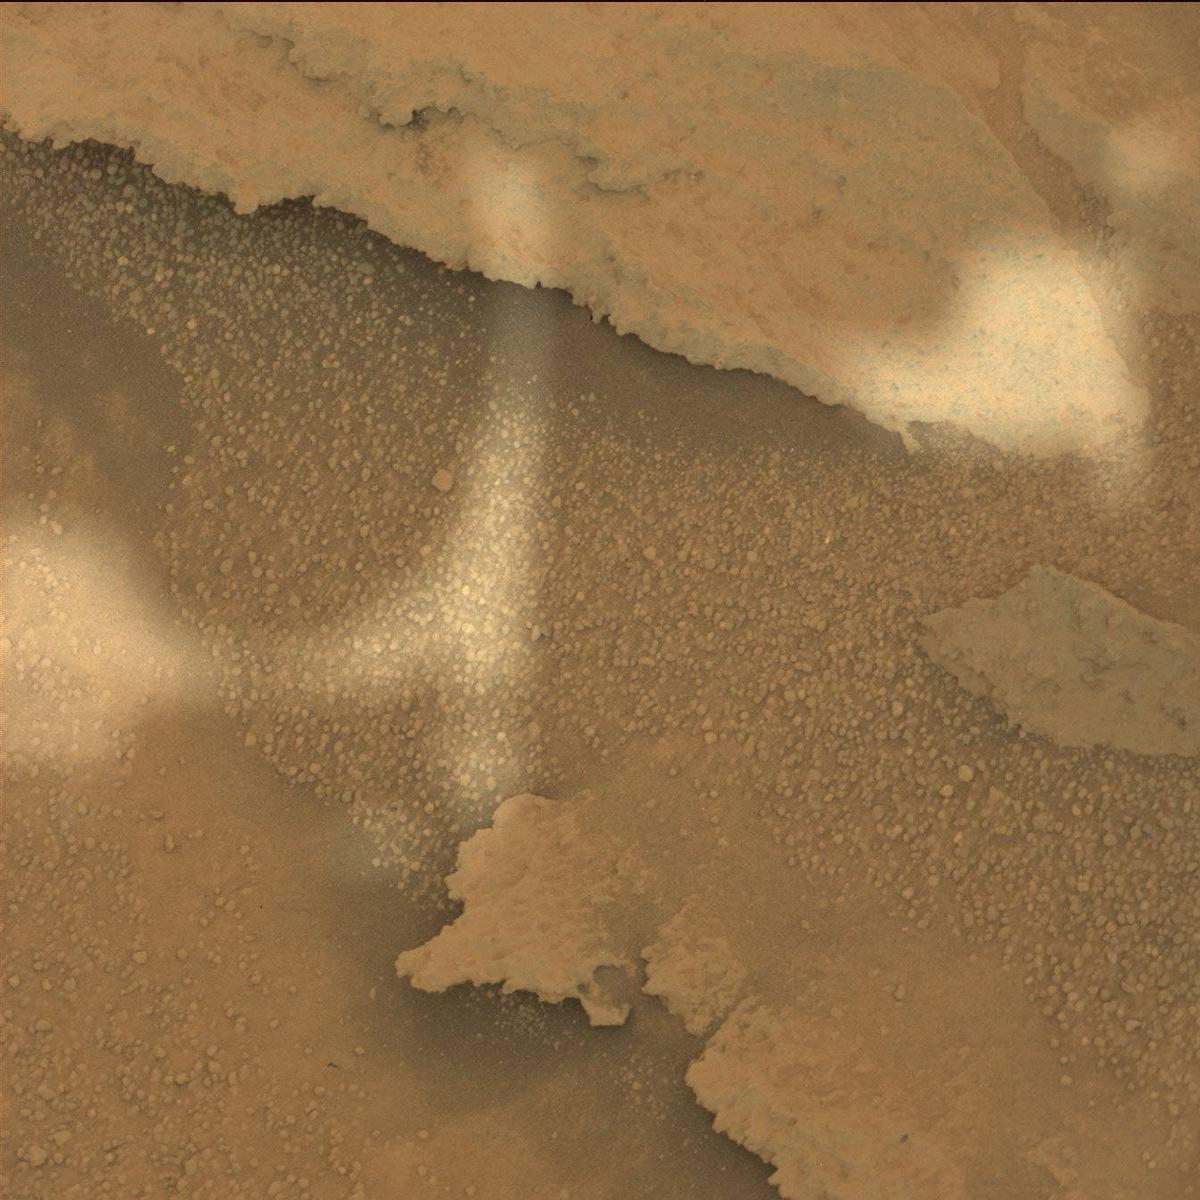
Terrain classes present: Bedrock, Sand / Soil